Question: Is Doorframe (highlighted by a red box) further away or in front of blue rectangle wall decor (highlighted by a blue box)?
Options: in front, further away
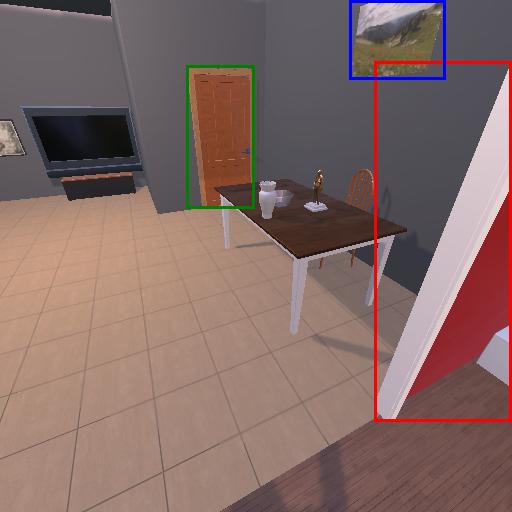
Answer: in front